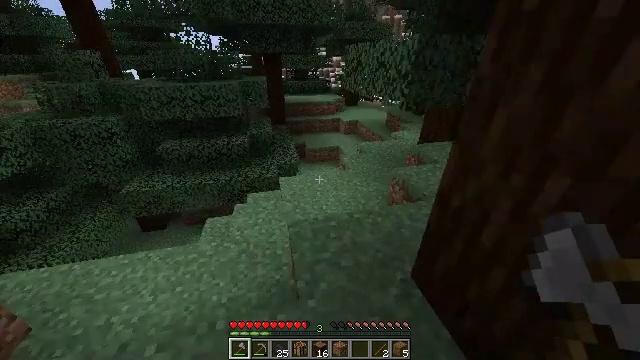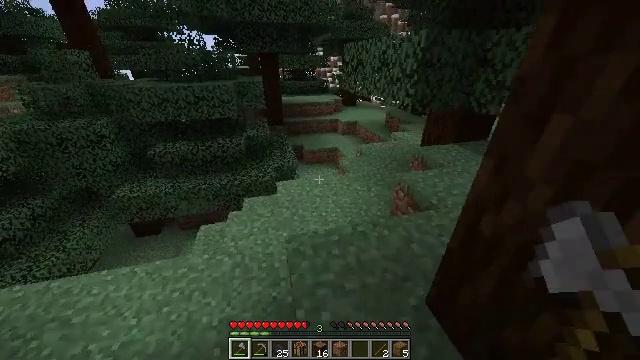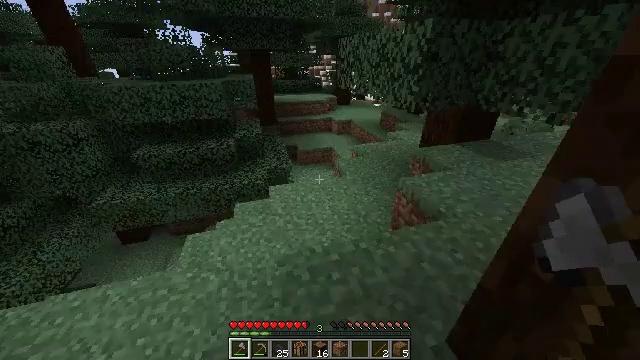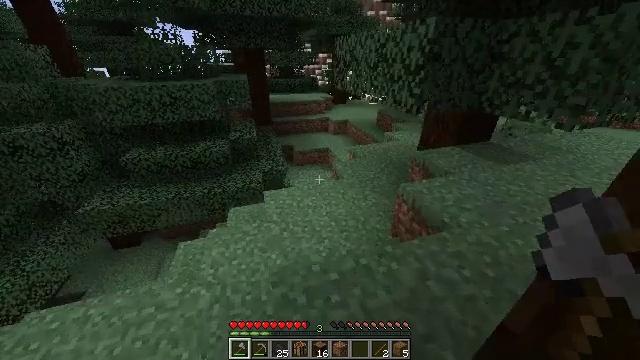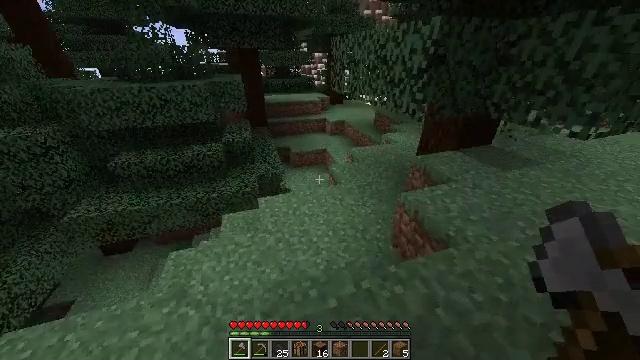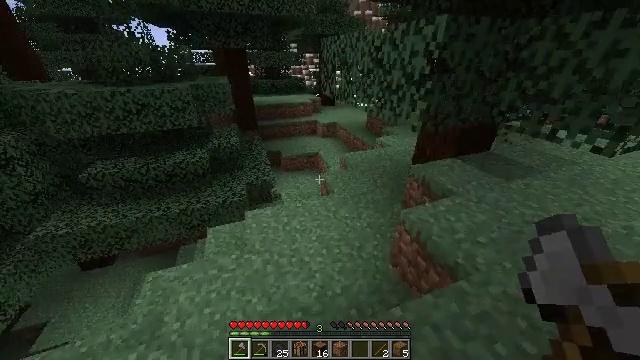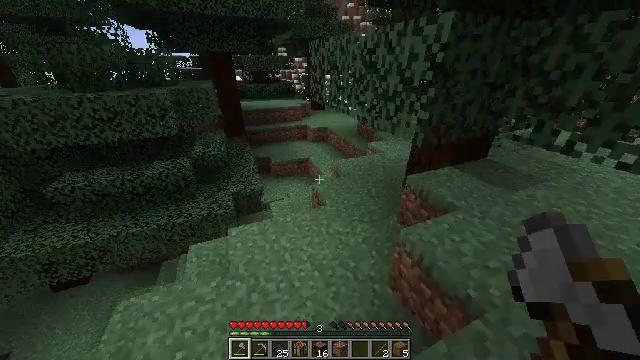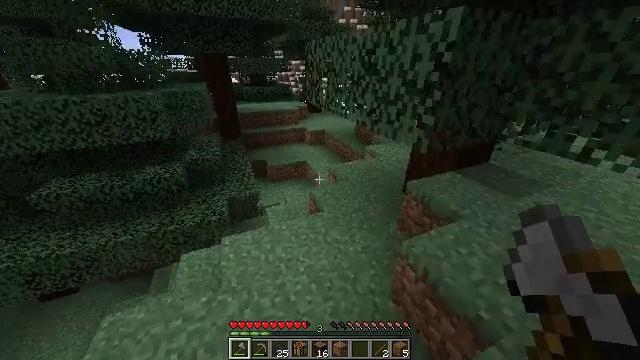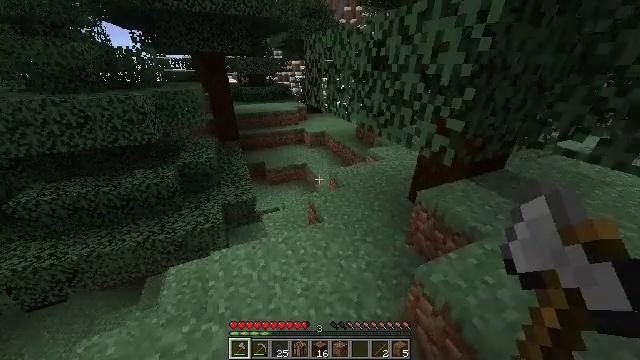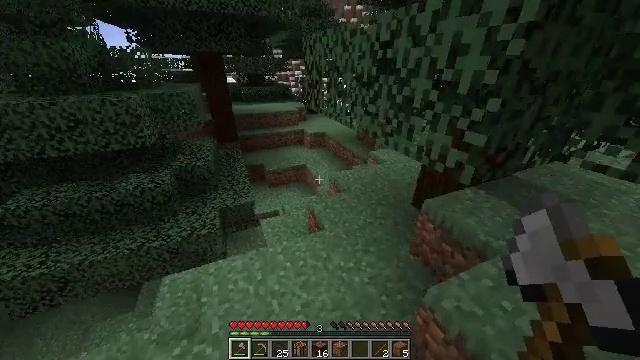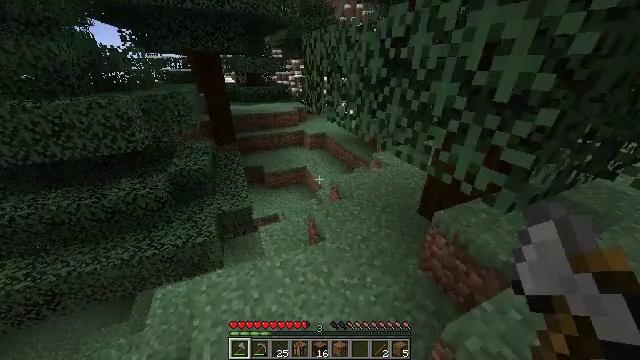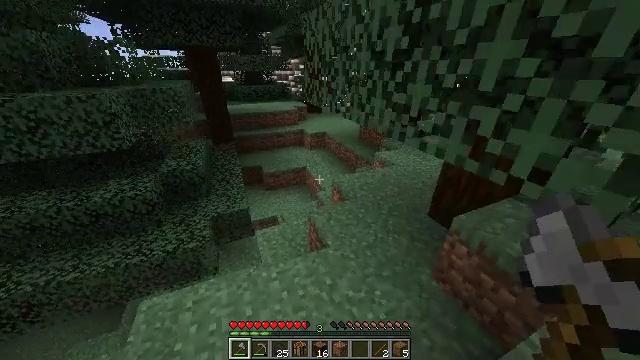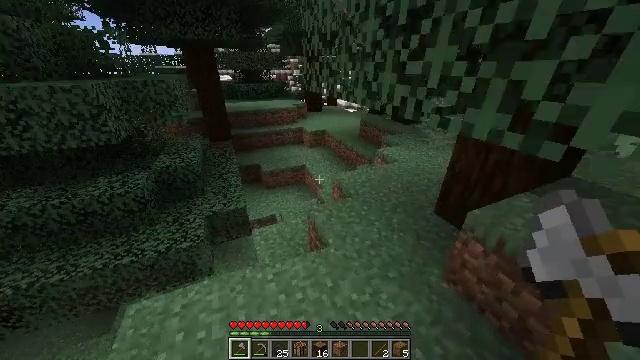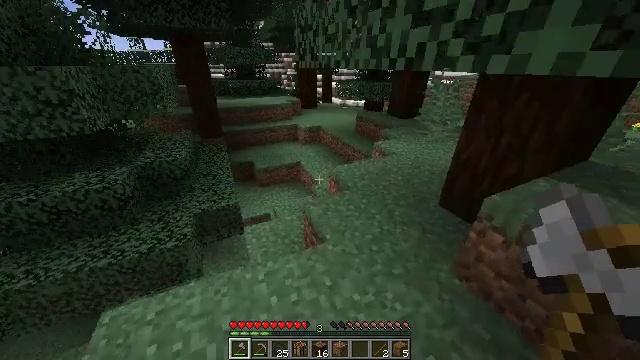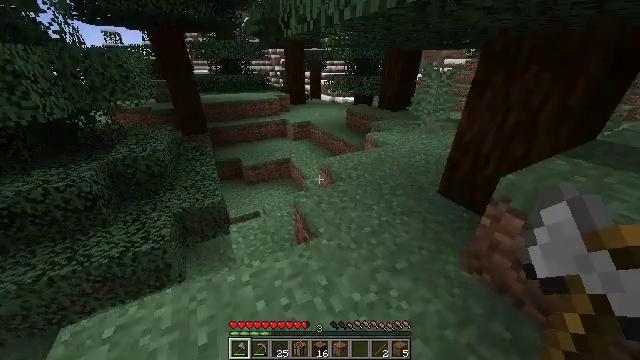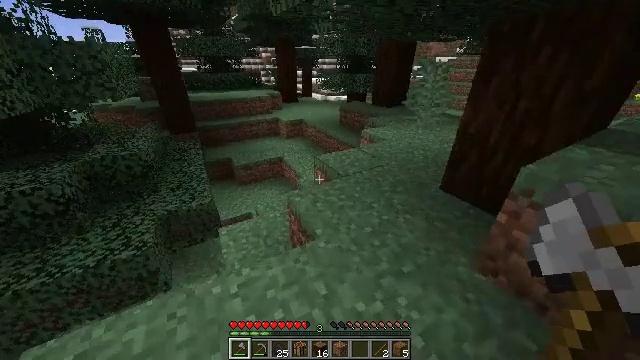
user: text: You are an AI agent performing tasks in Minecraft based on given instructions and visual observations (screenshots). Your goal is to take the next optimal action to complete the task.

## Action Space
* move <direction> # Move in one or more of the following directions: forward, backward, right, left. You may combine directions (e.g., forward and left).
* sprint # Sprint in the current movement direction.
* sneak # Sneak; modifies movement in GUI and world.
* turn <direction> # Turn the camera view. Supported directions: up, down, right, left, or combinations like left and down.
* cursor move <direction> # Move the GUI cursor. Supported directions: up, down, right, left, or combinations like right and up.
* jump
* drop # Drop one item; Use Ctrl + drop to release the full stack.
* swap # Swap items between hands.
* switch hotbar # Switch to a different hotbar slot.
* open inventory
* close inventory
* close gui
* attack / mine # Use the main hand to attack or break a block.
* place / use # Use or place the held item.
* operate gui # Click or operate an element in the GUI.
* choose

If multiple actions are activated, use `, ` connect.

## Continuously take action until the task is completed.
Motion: motion action
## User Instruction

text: Dismantle the red bed.
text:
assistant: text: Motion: move forward, sprint
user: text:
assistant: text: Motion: move forward, sprint, turn right
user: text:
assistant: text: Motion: move forward, sprint, turn right
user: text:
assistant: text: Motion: move forward, sprint
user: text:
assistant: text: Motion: move forward, sprint, turn right
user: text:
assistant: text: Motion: move forward, sprint, turn right
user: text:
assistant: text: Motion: move forward, sprint
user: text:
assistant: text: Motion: move forward, sprint
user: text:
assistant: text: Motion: move forward, sprint
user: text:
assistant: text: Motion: move forward, sprint
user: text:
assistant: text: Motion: move forward, sprint
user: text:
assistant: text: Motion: move forward, sprint
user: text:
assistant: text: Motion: move forward, sprint, turn right
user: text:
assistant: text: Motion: move forward, sprint, turn right
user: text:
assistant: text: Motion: move forward, sprint, turn right
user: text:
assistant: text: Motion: move forward, sprint, turn right
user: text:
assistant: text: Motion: move forward, sprint, turn right
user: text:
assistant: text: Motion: move forward, sprint
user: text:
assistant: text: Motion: move forward, sprint
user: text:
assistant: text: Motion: move forward, sprint, turn right
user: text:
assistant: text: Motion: move forward, sprint, turn right
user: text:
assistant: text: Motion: move forward, sprint, turn right
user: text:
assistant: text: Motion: move forward, sprint
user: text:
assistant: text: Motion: move forward, sprint
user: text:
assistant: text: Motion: move forward, sprint
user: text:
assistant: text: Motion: move forward, sprint
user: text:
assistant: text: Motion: move forward, sprint
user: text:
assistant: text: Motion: move forward, sprint
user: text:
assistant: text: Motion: move forward, sprint, turn left and down
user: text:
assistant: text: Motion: move forward, sprint, turn left and down